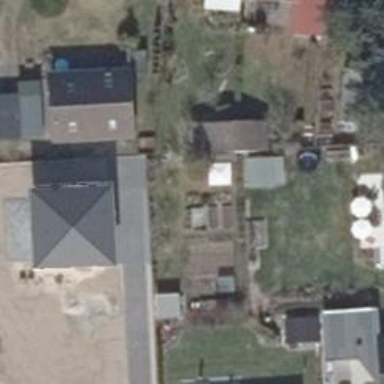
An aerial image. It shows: Driveway.